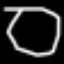
Label: octagon